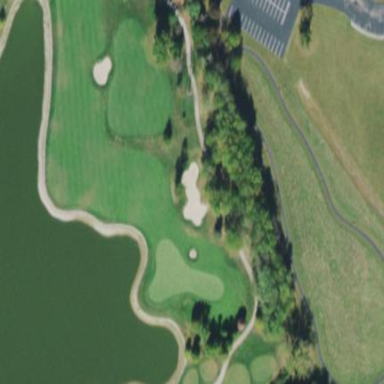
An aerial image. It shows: Golf fairway surrounded by grass.